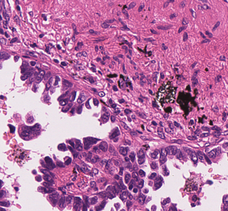
Tumor epithelial tissue: yes
Tumor-associated stroma tissue: yes
Normal tissue: no